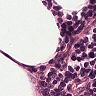
Metastatic tissue present: no